Question: In a Windows Store app, I have a 'GridView' in XAML. I've set the 'SelectionMode="Extended"' and I can select items without any kind of problem. However, I want to achieve Windows 8.1's selection mode. In Windows 8.1's touch version when you hold your finger on an item in Start Screen, the whole screen goes to some sort of "Management Mode" in which tapping on an item will select it, tapping anywhere on the screen or quickly on items will deselect all of them and tapping on anywhere when nothing is selected moves out of this mode. Here's a picture of that mode:

I can achieve something like this if I try to implement it myself. However I just wonder if there's already something like this out there.
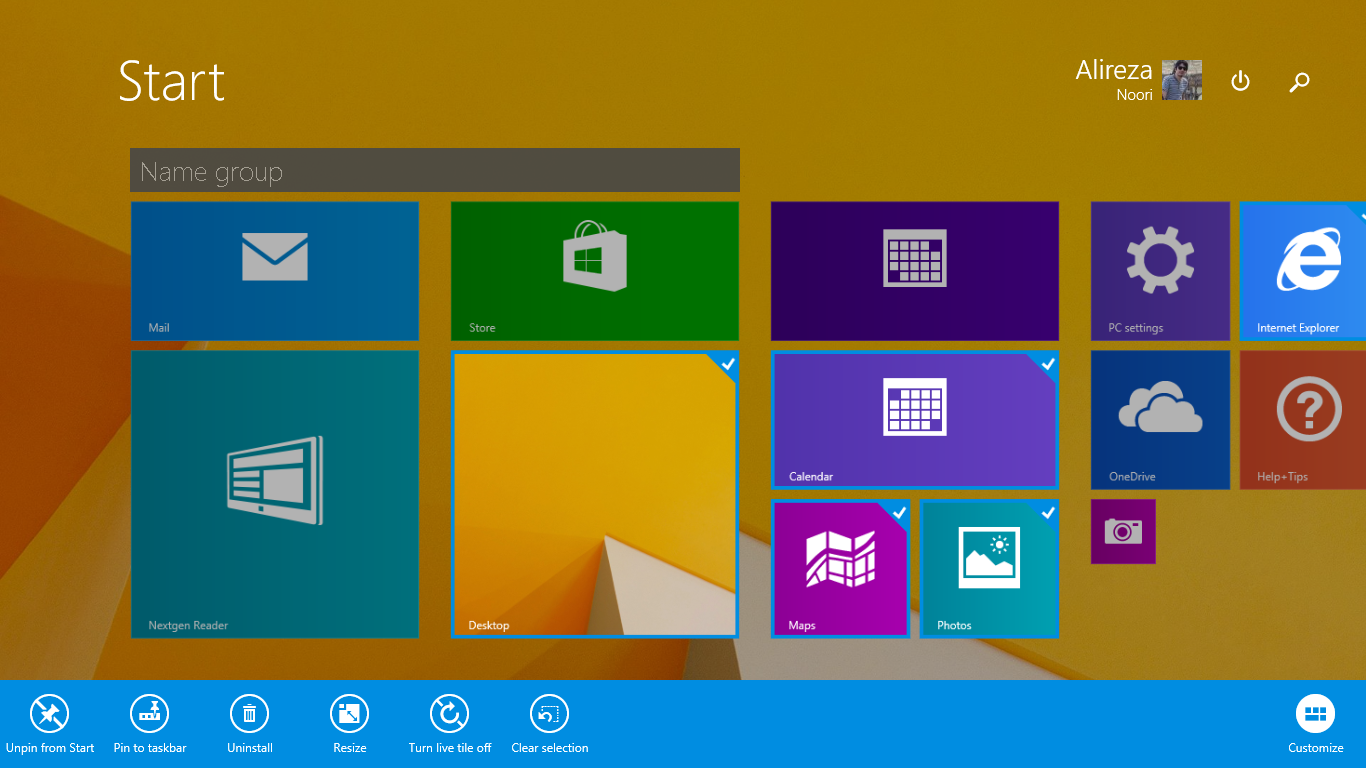
Answer: You can use default styles provided by Microsoft for listview with few tweaks to make selected items background as is. Due to space limit, I'm including changes made on original ListViewItem style for ready reference:
'''
<VisualState x:Name="Selecting">
<Storyboard>
<DoubleAnimation Storyboard.TargetName="SelectionBackground"
Storyboard.TargetProperty="Opacity"
Duration="0"
To="0" />
<DoubleAnimation Storyboard.TargetName="SelectedBorder"
Storyboard.TargetProperty="Opacity"
Duration="0"
To="1" />
<DoubleAnimation Storyboard.TargetName="SelectingGlyph"
Storyboard.TargetProperty="Opacity"
Duration="0"
To="1" />
<DoubleAnimation Storyboard.TargetName="HintGlyphBorder"
Storyboard.TargetProperty="Opacity"
Duration="0"
To="1" />
<ObjectAnimationUsingKeyFrames Storyboard.TargetName="contentPresenter"
Storyboard.TargetProperty="Foreground">
<DiscreteObjectKeyFrame KeyTime="0" Value="{ThemeResource ListViewItemSelectedForegroundThemeBrush}" />
</ObjectAnimationUsingKeyFrames>
</Storyboard>
</VisualState>
<VisualState x:Name="Selected">
<Storyboard>
<DoubleAnimation Storyboard.TargetName="SelectionBackground"
Storyboard.TargetProperty="Opacity"
Duration="0"
To="0" />
<DoubleAnimation Storyboard.TargetName="SelectedBorder"
Storyboard.TargetProperty="Opacity"
Duration="0"
To="1" />
<DoubleAnimation Storyboard.TargetName="SelectedCheckMark"
Storyboard.TargetProperty="Opacity"
Duration="0"
To="1" />
<ObjectAnimationUsingKeyFrames Storyboard.TargetName="contentPresenter"
Storyboard.TargetProperty="Foreground">
<DiscreteObjectKeyFrame KeyTime="0" Value="White" />
</ObjectAnimationUsingKeyFrames>
</Storyboard>
</VisualState>
<Border x:Name="ContentContainer">
<Grid x:Name="InnerDragContent">
<Rectangle x:Name="PointerOverBorder"
IsHitTestVisible="False"
Opacity="0"
Fill="{ThemeResource ListViewItemPointerOverBackgroundThemeBrush}"
Margin="1" />
<Rectangle x:Name="FocusVisual"
IsHitTestVisible="False"
Opacity="0"
StrokeThickness="2"
Stroke="{ThemeResource ListViewItemFocusBorderThemeBrush}" />
<Rectangle x:Name="SelectionBackground"
Margin="4"
Fill="White"
Opacity="0" />
<Border x:Name="ContentBorder"
Background="White"
BorderBrush="Blue"
BorderThickness="{TemplateBinding BorderThickness}"
Margin="4">
<Grid>
<ContentPresenter x:Name="contentPresenter"
ContentTransitions="{TemplateBinding ContentTransitions}"
ContentTemplate="{TemplateBinding ContentTemplate}"
Content="{TemplateBinding Content}"
HorizontalAlignment="{TemplateBinding HorizontalContentAlignment}"
VerticalAlignment="{TemplateBinding VerticalContentAlignment}"
Margin="{TemplateBinding Padding}" />
<!-- The 'Xg' text simulates the amount of space one line of text will occupy.
In the DataPlaceholder state, the Content is not loaded yet so we
approximate the size of the item using placeholder text. -->
<TextBlock x:Name="PlaceholderTextBlock"
Opacity="0"
Text="Xg"
Foreground="{x:Null}"
Margin="{TemplateBinding Padding}"
IsHitTestVisible="False"
AutomationProperties.AccessibilityView="Raw"/>
<Rectangle x:Name="PlaceholderRect"
Visibility="Collapsed"
Fill="{ThemeResource ListViewItemPlaceholderBackgroundThemeBrush}"/>
<Rectangle x:Name="MultiArrangeOverlayBackground"
IsHitTestVisible="False"
Opacity="0"
Fill="{ThemeResource ListViewItemDragBackgroundThemeBrush}" />
</Grid>
</Border>
<Rectangle x:Name="SelectedBorder"
IsHitTestVisible="False"
Opacity="0"
Stroke="{ThemeResource ListViewItemSelectedBackgroundThemeBrush}"
StrokeThickness="{ThemeResource ListViewItemSelectedBorderThemeThickness}"
Margin="4" />
<Border x:Name="SelectedCheckMarkOuter"
IsHitTestVisible="False"
HorizontalAlignment="Right"
VerticalAlignment="Top"
Margin="4">
<Grid x:Name="SelectedCheckMark" Opacity="0" Height="40" Width="40">
<Path x:Name="SelectedEarmark" Data="M0,0 L40,0 L40,40 z" Fill="{ThemeResource ListViewItemSelectedBackgroundThemeBrush}" Stretch="Fill"/>
<Path Data="F1 M133.1,17.9 L137.2,13.2 L144.6,19.6 L156.4,5.8 L161.2,9.9 L145.6,28.4 z" Fill="{ThemeResource ListViewItemCheckThemeBrush}" Height="13" Stretch="Fill" Width="15" HorizontalAlignment="Right" Margin="0,5.5,5.5,0" VerticalAlignment="Top" FlowDirection="LeftToRight"/>
</Grid>
</Border>
<TextBlock x:Name="MultiArrangeOverlayText"
Text="{Binding RelativeSource={RelativeSource TemplatedParent}, Path=TemplateSettings.DragItemsCount}"
Foreground="{ThemeResource ListViewItemDragForegroundThemeBrush}"
FontFamily="{ThemeResource ContentControlThemeFontFamily}"
FontSize="26.667"
IsHitTestVisible="False"
Opacity="0"
TextWrapping="Wrap"
TextTrimming="WordEllipsis"
Margin="18,9,0,0"
AutomationProperties.AccessibilityView="Raw"/>
</Grid>
</Border>
'''